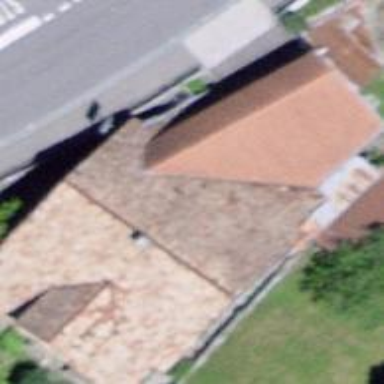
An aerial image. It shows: Residential building.